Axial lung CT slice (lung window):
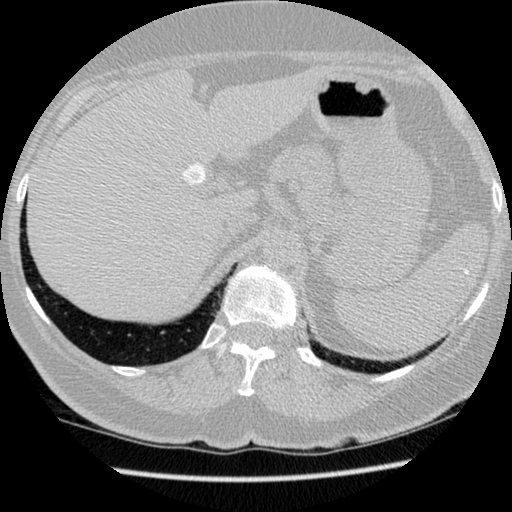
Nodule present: no